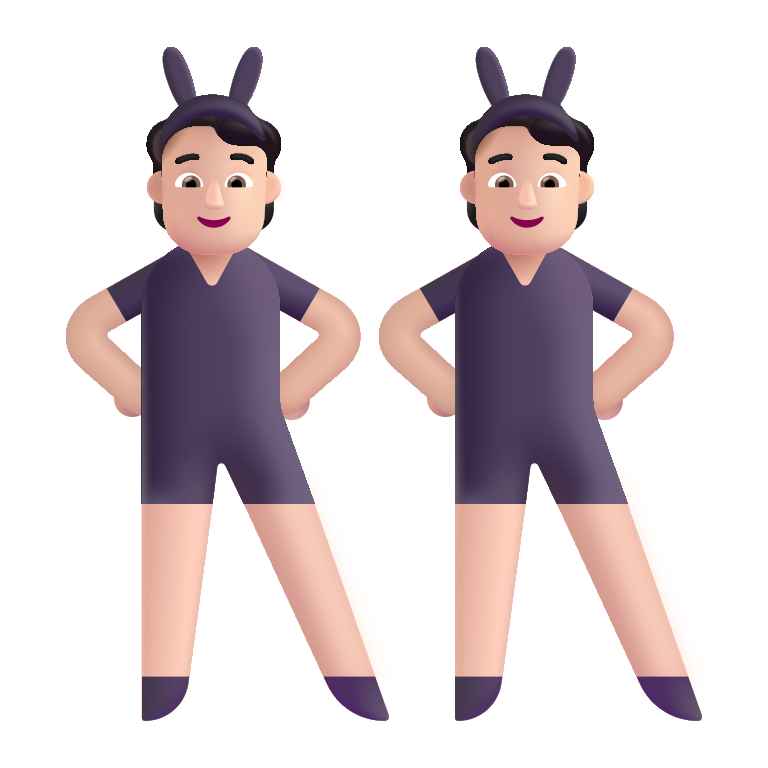
person with bunny ears color light